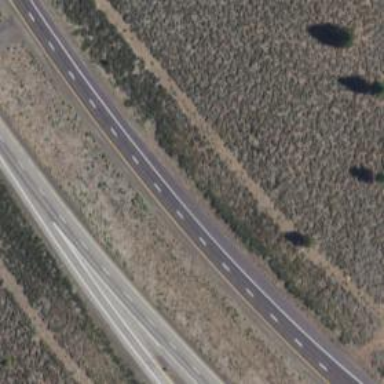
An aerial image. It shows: Asphalt trunk highway classified as expressway.